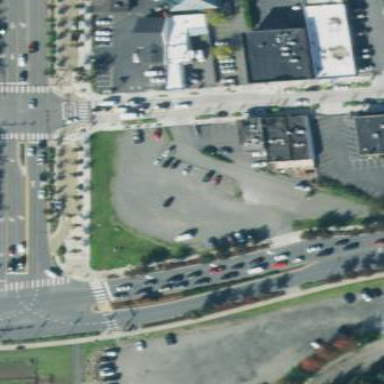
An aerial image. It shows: Parking area with gravel surface.